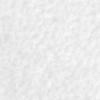
Label: no_change